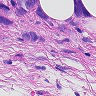
Metastatic tissue present: yes